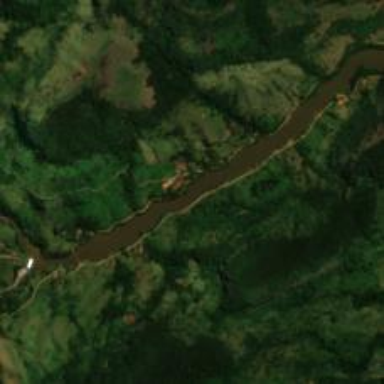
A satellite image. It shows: Beautiful view of river.